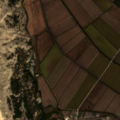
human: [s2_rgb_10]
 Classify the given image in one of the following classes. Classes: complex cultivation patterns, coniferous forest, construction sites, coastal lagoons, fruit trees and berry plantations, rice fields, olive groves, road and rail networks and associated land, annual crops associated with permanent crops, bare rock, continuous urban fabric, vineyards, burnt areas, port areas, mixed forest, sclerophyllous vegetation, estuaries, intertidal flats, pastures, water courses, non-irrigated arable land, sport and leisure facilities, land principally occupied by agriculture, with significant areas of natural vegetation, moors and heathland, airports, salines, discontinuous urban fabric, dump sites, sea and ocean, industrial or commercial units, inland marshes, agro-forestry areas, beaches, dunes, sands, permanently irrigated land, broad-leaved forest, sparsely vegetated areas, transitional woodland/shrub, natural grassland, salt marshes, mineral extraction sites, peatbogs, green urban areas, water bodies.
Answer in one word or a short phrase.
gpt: discontinuous urban fabric, rice fields, complex cultivation patterns, coniferous forest, beaches, dunes, sands